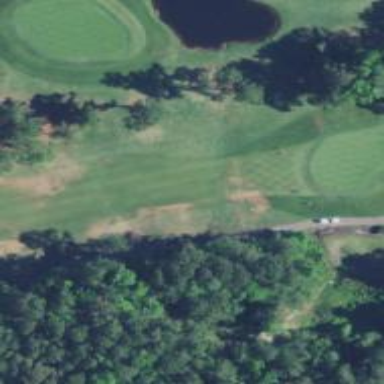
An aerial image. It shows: Golf hole.